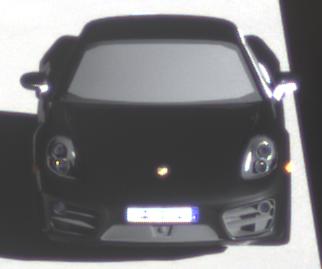
Make: Porsche
Model: Cayman
Detailed model: Cayman (981C)
Model produced from: 2013/03
Model produced until: 2014/04
Doors: 2
Color: black
Road condition: dry road
Daytime: morning or afternoon
Contrast: high contrast